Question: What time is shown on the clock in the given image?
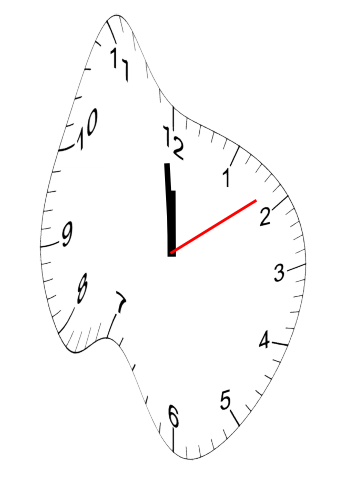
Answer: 11:59:09